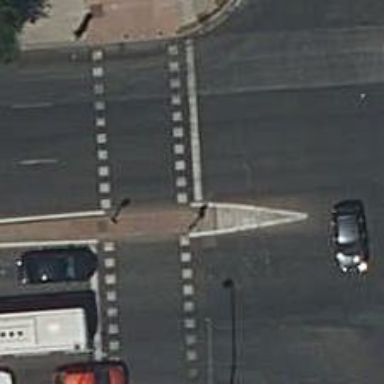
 there are traffic signals and zebra crossing."